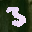
Label: 3